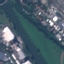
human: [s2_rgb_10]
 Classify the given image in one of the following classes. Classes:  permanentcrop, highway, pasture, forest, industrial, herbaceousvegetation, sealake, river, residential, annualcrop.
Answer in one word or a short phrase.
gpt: River